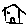
Label: house